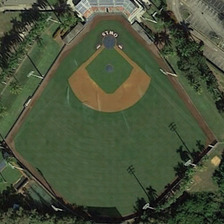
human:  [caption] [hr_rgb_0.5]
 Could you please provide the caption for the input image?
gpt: a baseball field is surrounded by green trees .

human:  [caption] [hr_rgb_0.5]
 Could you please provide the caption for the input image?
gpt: a baseball field is surrounded by green trees .

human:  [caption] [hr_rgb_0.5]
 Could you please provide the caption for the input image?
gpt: a baseball field is surrounded by green trees .

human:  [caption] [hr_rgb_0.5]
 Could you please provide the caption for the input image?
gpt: a baseball field is surrounded by green trees .

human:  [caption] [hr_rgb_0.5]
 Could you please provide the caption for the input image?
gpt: a baseball field is surrounded by green trees .